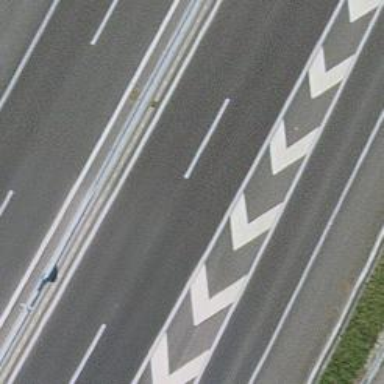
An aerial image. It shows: Bridge over motorway.